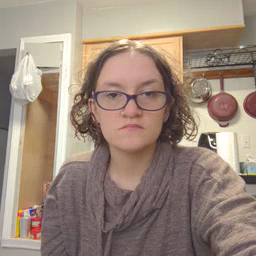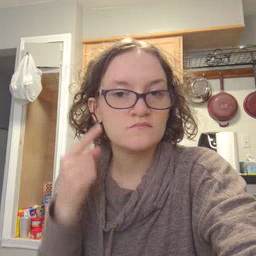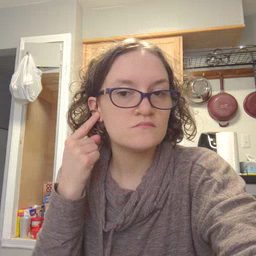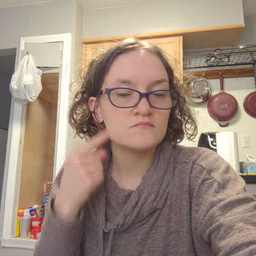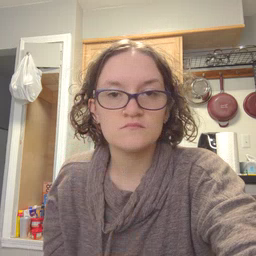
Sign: ear